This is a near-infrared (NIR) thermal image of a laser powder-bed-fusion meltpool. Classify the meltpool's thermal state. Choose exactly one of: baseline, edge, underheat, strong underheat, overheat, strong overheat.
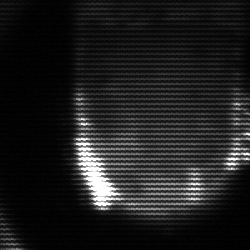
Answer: baseline